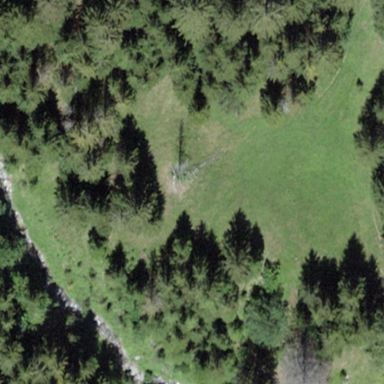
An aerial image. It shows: Beautiful meadow.